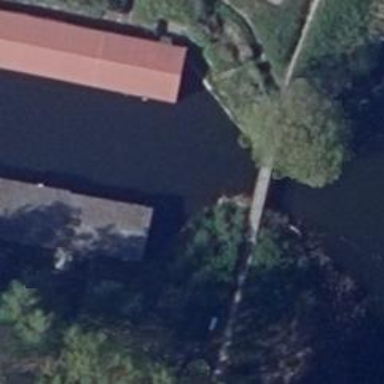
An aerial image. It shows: Concrete path on bridge.